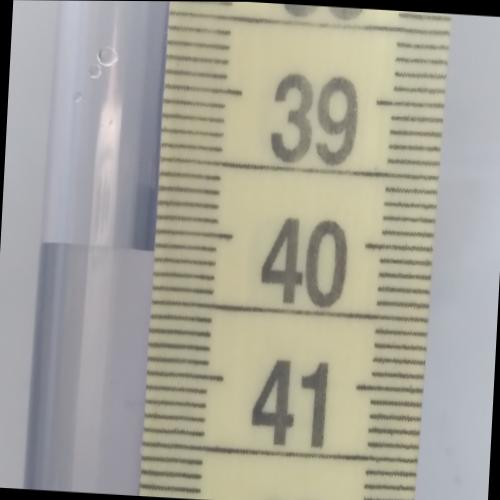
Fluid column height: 40.1 cm